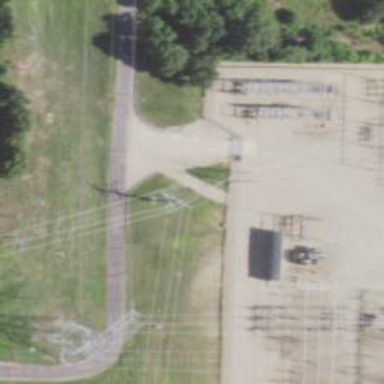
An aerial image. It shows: Power tower.